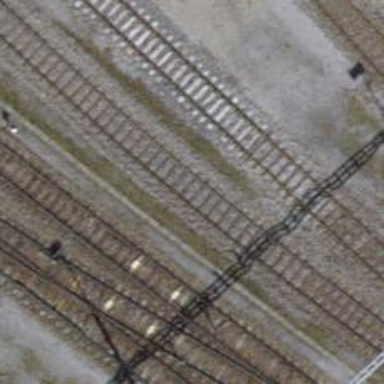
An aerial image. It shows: Single track railway in yard.